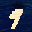
Label: 9